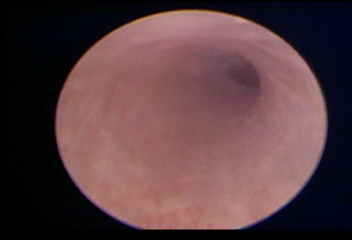
Modality: WLC
Class: Normal mucosa
Bladder cancer association: No